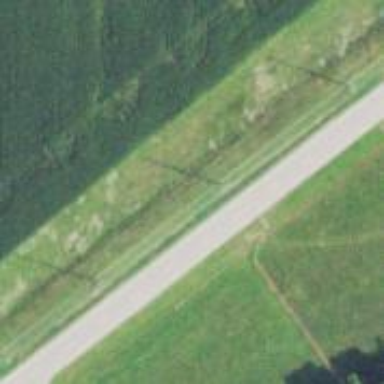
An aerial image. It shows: Power pole.